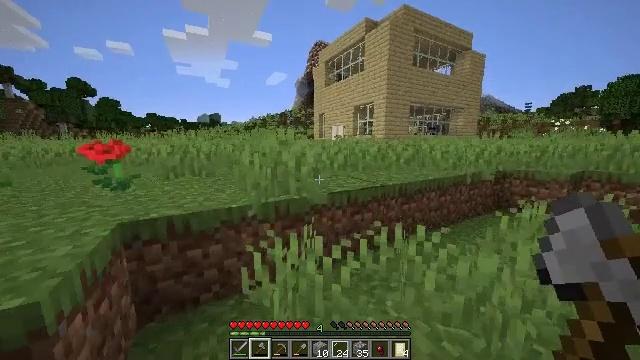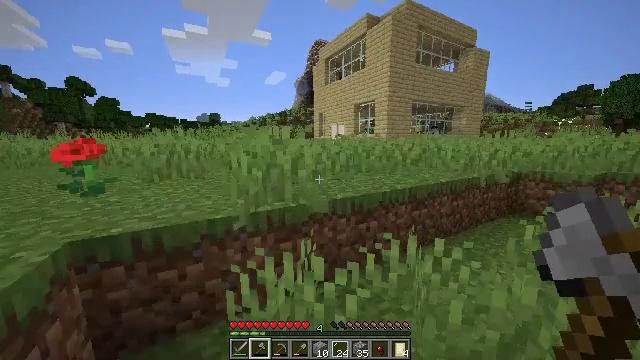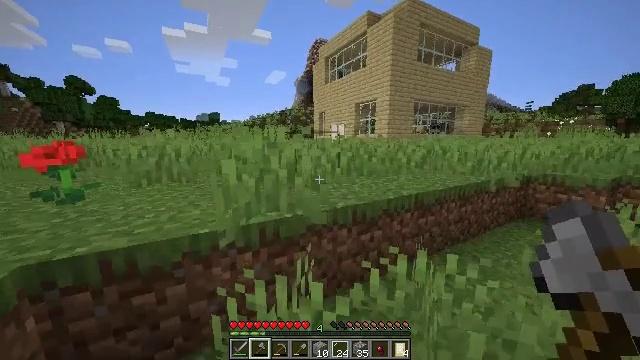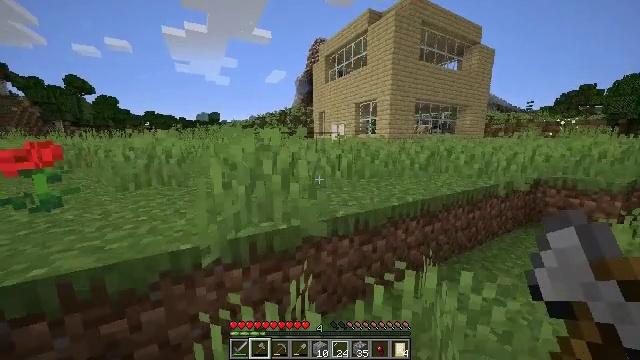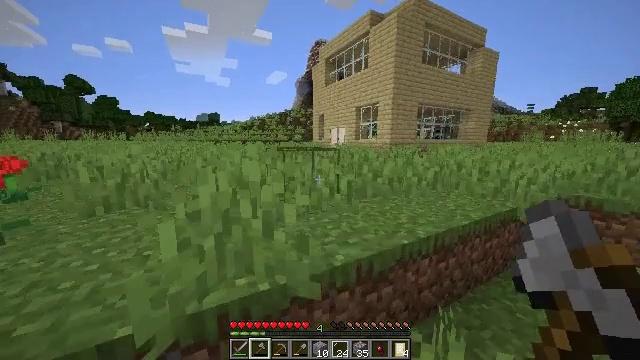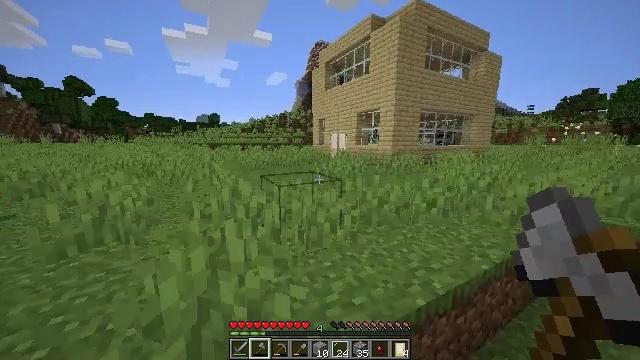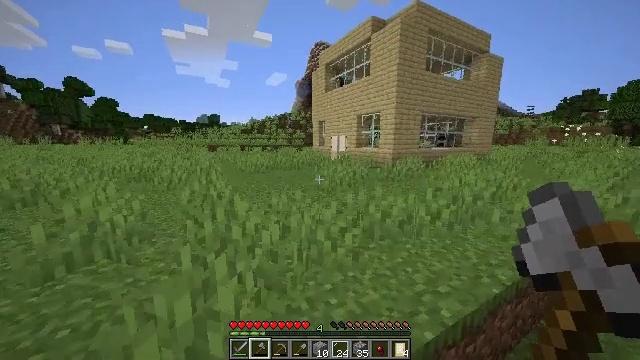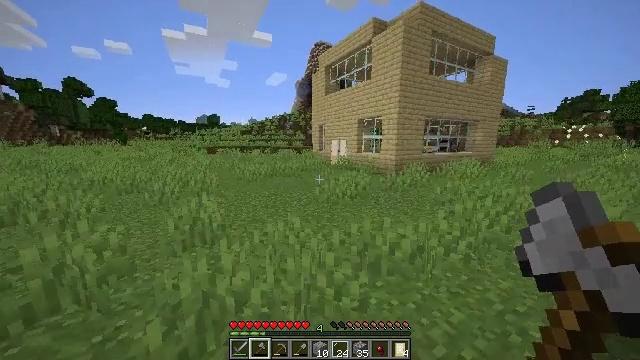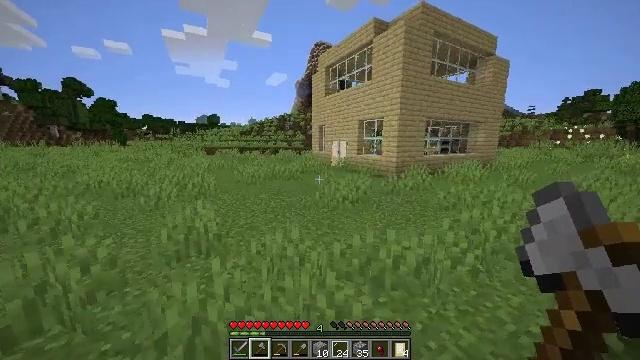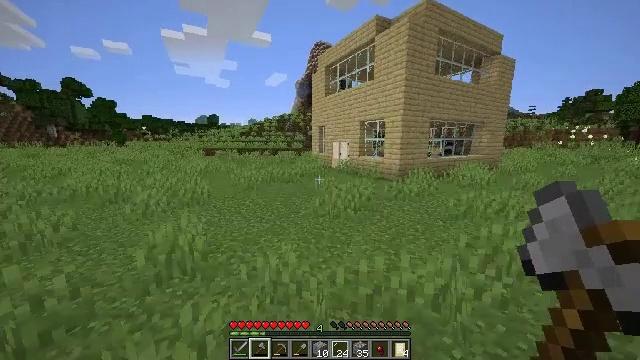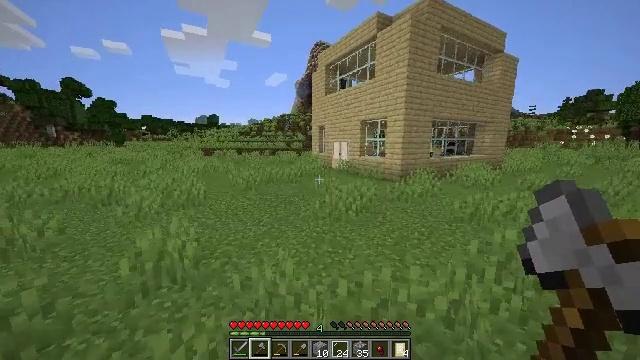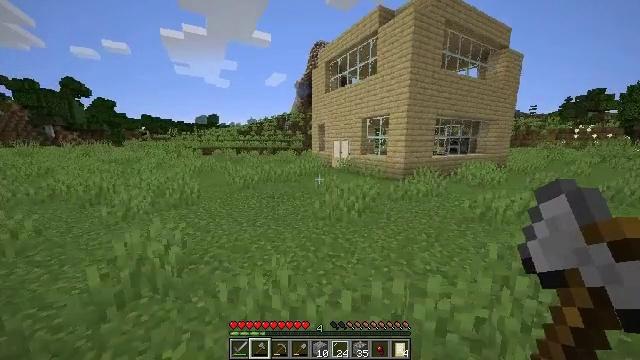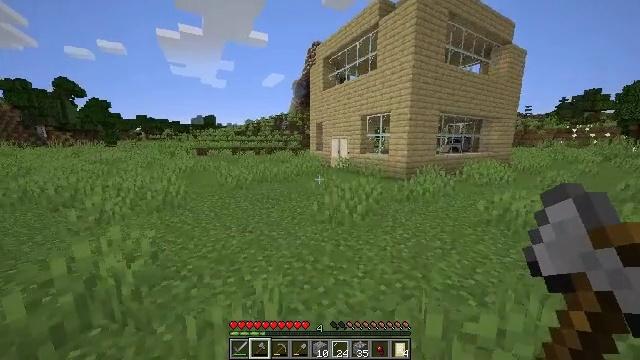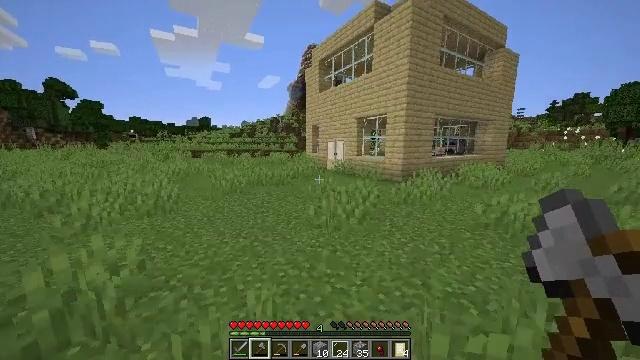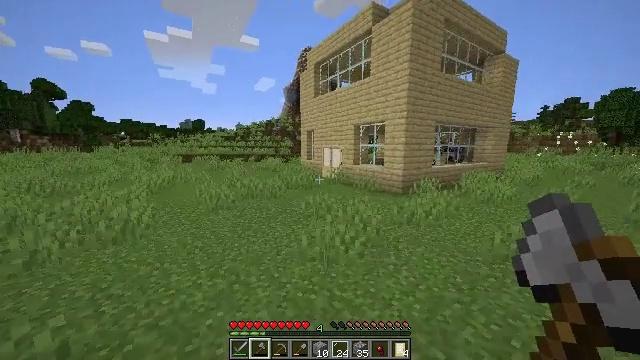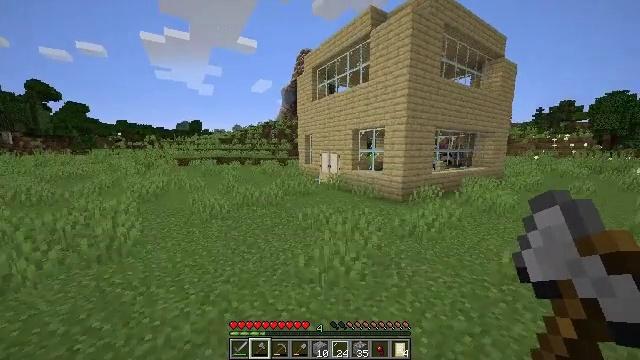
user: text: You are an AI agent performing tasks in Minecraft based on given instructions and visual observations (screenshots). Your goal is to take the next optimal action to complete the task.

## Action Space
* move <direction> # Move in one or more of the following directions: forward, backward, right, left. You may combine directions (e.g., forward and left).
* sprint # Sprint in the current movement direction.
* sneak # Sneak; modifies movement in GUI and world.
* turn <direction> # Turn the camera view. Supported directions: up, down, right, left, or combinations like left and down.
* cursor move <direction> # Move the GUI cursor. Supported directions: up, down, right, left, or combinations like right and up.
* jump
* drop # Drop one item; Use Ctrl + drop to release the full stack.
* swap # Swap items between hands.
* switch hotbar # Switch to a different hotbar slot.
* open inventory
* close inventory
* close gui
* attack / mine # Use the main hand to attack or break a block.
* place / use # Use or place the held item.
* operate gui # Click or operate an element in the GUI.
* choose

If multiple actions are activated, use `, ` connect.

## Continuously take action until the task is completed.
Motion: motion action
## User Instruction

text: Smelt a cooked mutton in the furnace.
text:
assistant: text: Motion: move forward, sprint
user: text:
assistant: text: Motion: move forward, sprint
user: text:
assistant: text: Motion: move forward, sprint
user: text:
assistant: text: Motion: move forward, sprint, jump
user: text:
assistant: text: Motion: move forward, sprint, jump
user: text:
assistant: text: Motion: move forward, sprint, jump
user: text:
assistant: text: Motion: move forward, sprint, jump
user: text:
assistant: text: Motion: move forward, sprint, jump
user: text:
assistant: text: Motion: move forward, sprint, jump
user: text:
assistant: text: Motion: move forward, sprint, jump
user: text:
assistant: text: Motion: move forward, sprint, jump
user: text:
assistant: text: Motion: move forward, sprint, jump
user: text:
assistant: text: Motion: move forward, sprint, turn right, jump
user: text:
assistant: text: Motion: move forward, sprint, turn right, jump
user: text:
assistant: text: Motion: move forward, sprint, jump
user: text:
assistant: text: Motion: move forward, sprint, turn right and up, jump
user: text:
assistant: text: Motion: move forward, sprint, turn right and up, jump
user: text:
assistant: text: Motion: move forward and move left, sprint, turn left and up, jump
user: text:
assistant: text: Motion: move forward and move left, sprint, jump
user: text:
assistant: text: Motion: move forward and move left, sprint, jump
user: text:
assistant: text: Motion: move forward and move left, sprint, jump
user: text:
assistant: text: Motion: move forward and move left, sprint, jump
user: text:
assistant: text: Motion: move forward and move left, sprint, jump
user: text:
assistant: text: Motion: move forward and move left, sprint, turn right and down, jump
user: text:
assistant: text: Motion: move forward and move left, sprint, turn right, jump
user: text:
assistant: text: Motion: move forward and move left, sprint, turn right and up, jump
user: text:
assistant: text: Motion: move forward and move left, sprint, turn right and up, jump
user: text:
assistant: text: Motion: move forward and move left, sprint, turn right and up, jump
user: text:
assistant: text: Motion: move forward and move left, sprint, jump
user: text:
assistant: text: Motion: move forward and move left, sprint, turn right, jump